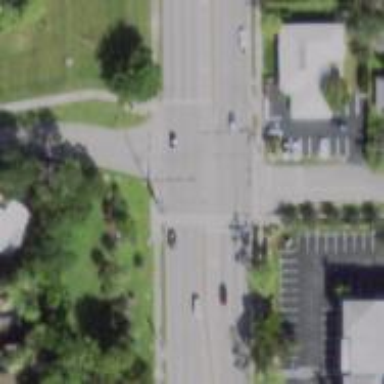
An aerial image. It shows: Asphalt footway with lined crossing markings.